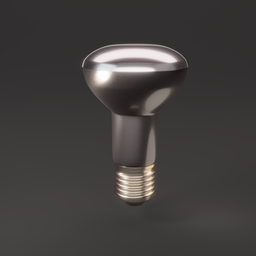
Label: lighting